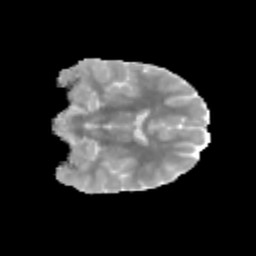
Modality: MD
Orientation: coronal
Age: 10
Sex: female
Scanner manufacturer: siemens
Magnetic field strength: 3 T
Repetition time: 3.8 s
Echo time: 0.07 s